Question: How would it be possible to spawn a new form e.g. 'Form2' from 'Form1', but make sure 'Form2' is adjacent to 'Form1', for example:

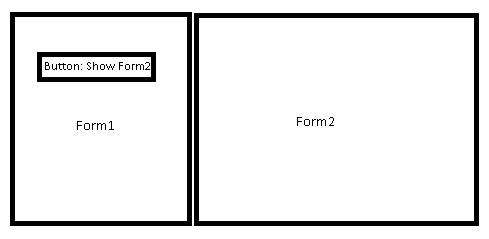
Answer: Try handling the 'LocationChanged' event of the main form.
Simple demo:
'''
public partial class Form1 : Form {
Form2 f2;
public Form1() {
InitializeComponent();
this.LocationChanged += new EventHandler(Form1_LocationChanged);
}
private void button1_Click(object sender, EventArgs e) {
f2 = new Form2();
f2.StartPosition = FormStartPosition.Manual;
f2.Location = new Point(this.Right, this.Top);
f2.Height = this.Height;
f2.Show();
}
void Form1_LocationChanged(object sender, EventArgs e) {
if (f2 != null)
f2.Location = new Point(this.Right, this.Top);
}
}
'''